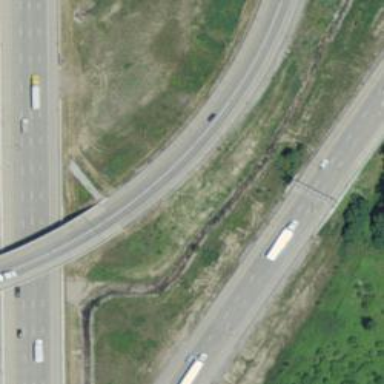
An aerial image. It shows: Motorway link with embankment beside it.